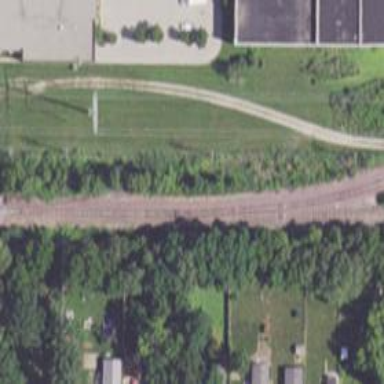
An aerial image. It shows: Disused railway spur service.